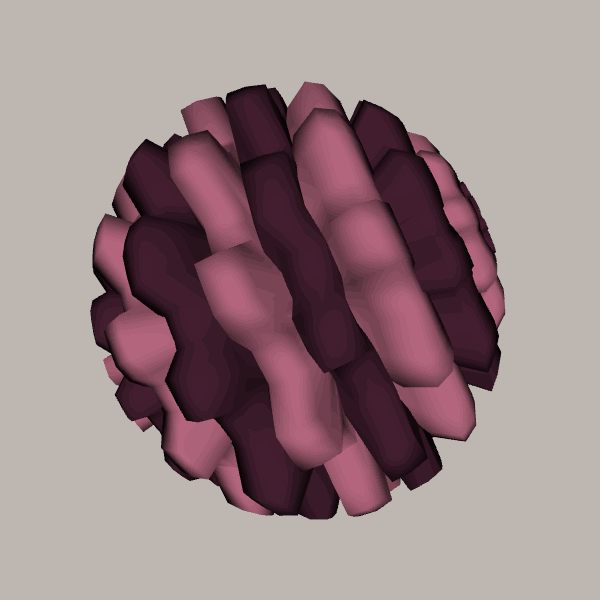
Background: light